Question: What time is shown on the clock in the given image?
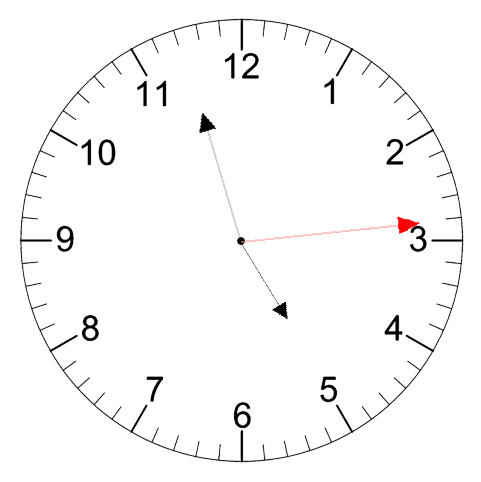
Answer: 04:57:14